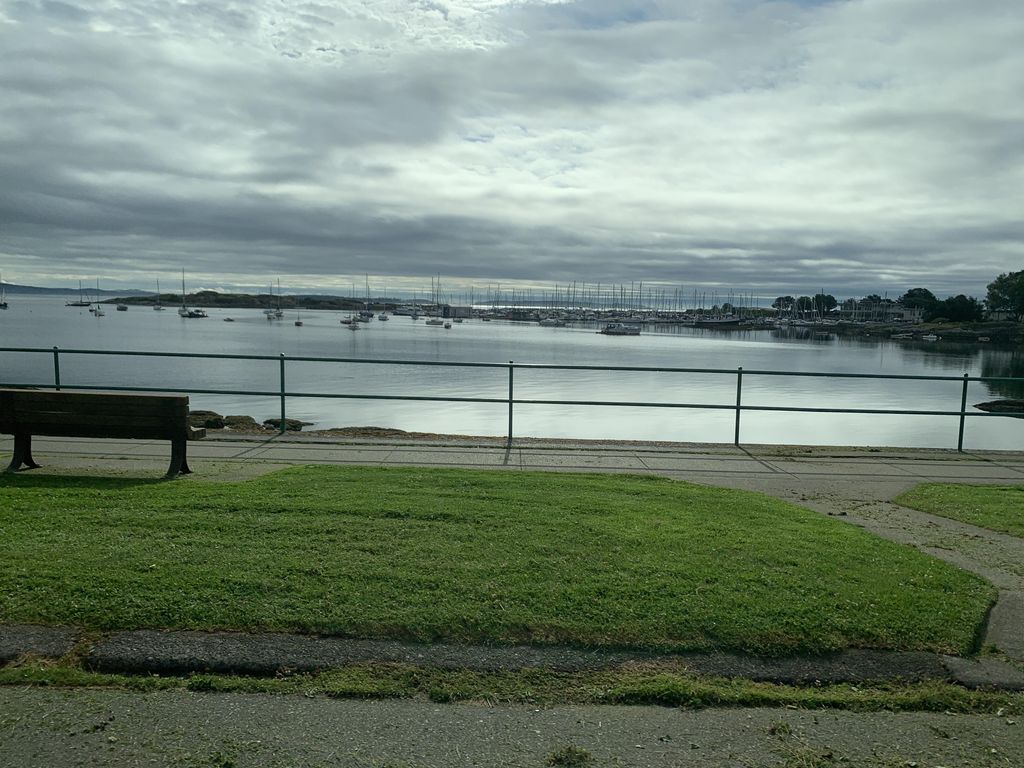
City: victoria